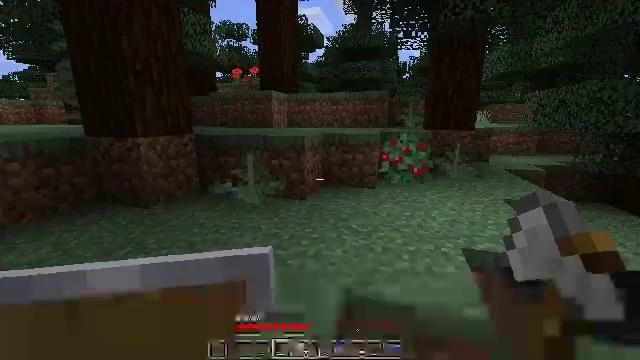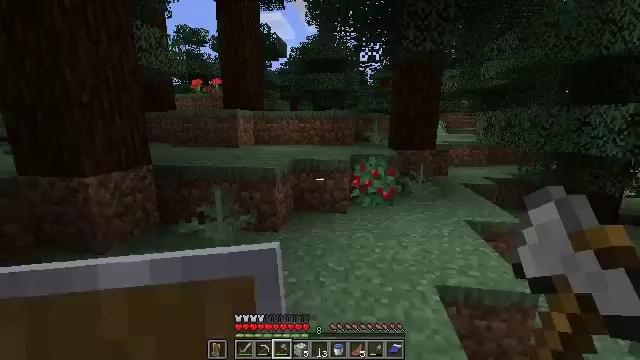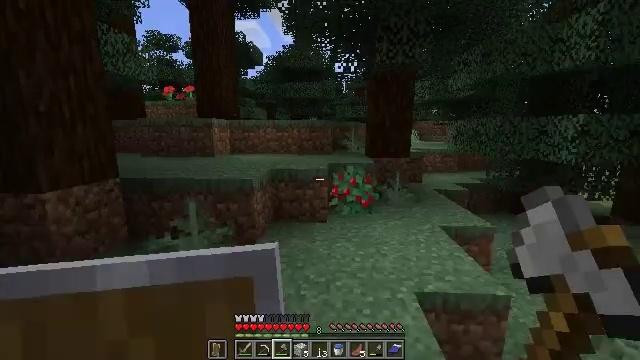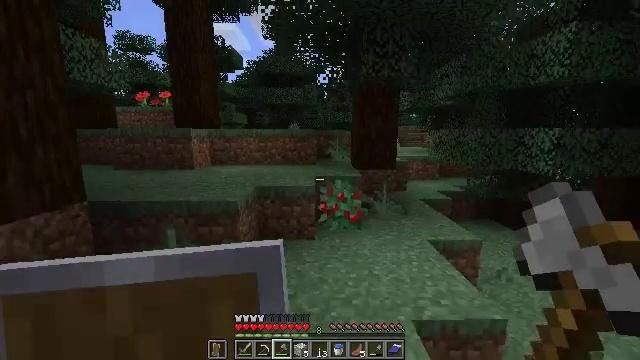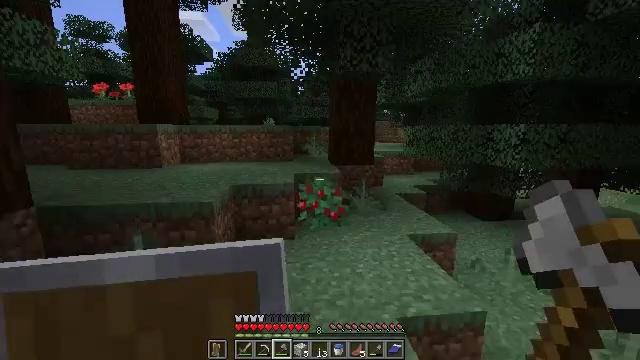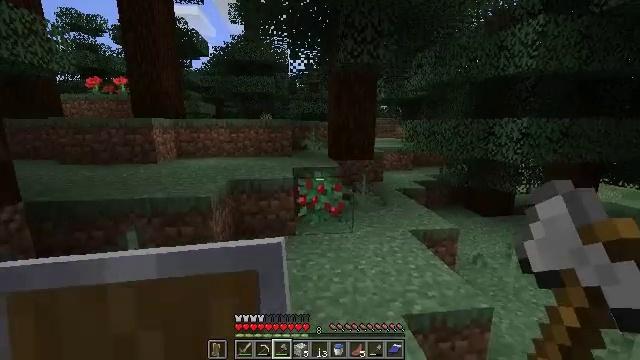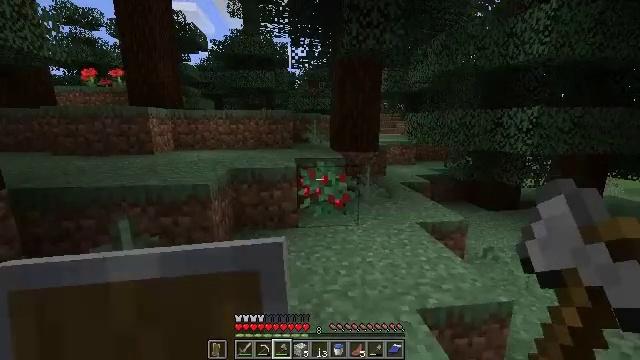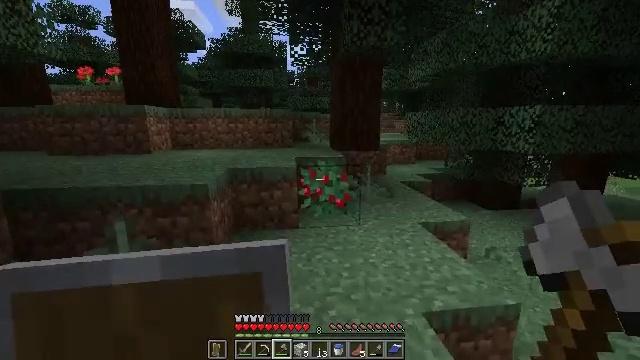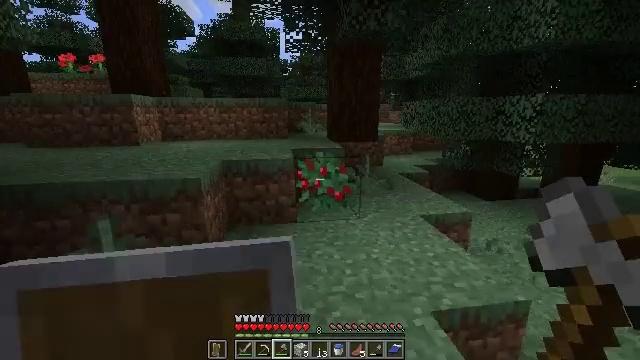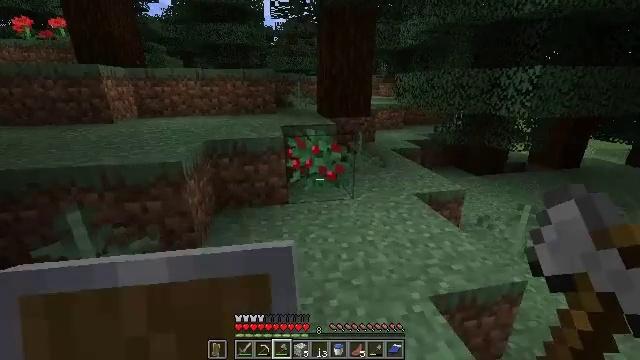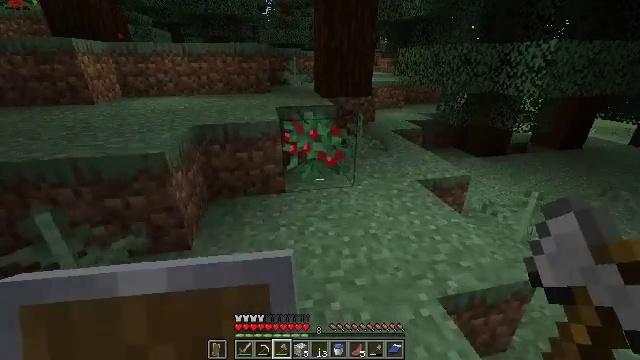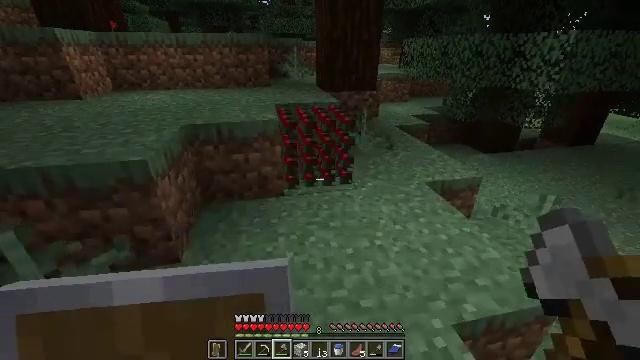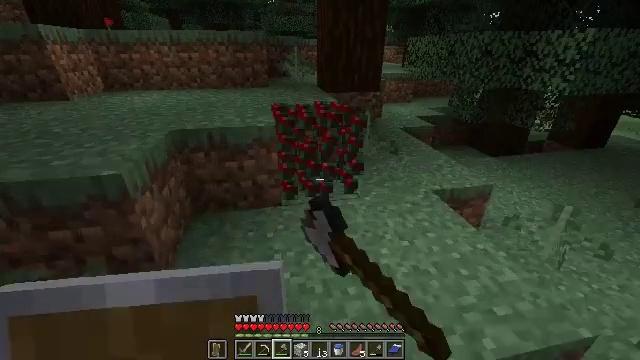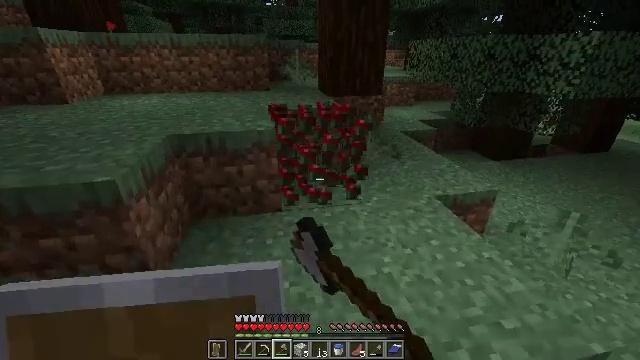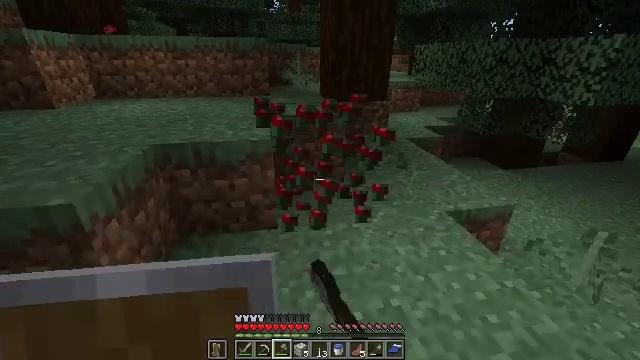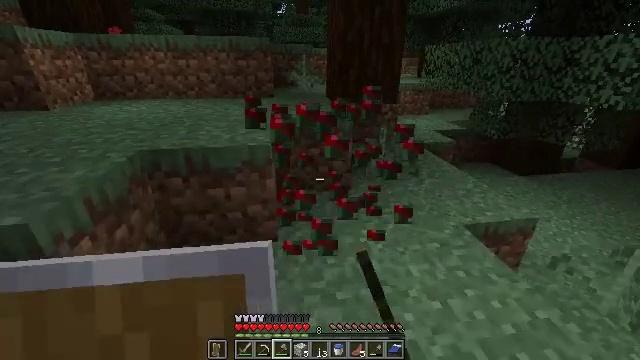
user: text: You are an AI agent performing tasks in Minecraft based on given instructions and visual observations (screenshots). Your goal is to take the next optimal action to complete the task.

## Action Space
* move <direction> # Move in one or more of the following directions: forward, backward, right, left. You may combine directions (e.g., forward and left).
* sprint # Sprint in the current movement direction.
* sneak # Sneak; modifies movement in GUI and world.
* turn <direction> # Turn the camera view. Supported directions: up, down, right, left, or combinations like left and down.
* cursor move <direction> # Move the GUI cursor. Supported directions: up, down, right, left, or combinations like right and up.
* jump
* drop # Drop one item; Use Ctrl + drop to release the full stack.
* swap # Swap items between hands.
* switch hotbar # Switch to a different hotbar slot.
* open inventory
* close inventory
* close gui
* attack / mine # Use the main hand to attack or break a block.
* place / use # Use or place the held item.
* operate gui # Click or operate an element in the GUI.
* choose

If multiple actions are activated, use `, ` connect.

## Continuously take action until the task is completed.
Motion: motion action
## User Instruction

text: Break the sweet berry bush to collect berries.
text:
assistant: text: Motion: move forward, turn right, jump
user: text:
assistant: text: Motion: move forward, turn right and up, jump
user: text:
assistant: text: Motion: move forward, turn right
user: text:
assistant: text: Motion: move forward, turn right and down
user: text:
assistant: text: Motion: move forward
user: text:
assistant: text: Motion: move forward
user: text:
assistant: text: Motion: move forward
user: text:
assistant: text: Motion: move forward, turn right and down
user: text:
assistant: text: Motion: move forward, turn right and down
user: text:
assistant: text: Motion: move forward, turn down
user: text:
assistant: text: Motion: move forward, turn down, attack / mine
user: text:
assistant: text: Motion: move forward, attack / mine
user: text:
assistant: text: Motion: move forward
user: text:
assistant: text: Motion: move forward
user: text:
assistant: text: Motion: move forward, turn left
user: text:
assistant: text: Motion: move forward, turn left
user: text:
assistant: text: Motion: no_op